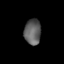
Tissue: skin
Cell type: Epithelial cells
Senescence score: 0.7395
Nuclear area (px): 418
Mean DAPI intensity: 94.096